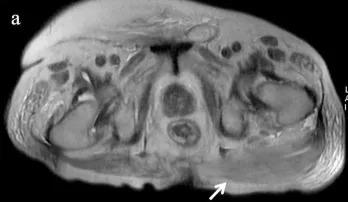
Muscle oedema on fluid-sensitive MRI sequences. Axial T2-weighted.
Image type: radiology (mri)